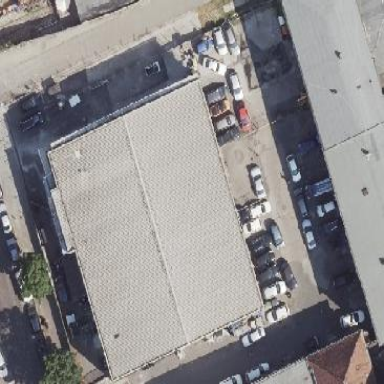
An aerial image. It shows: Building that is motorcycle shop.